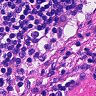
Metastatic tissue present: no